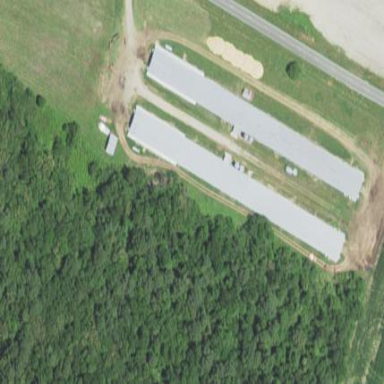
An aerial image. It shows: Farm auxiliary building.